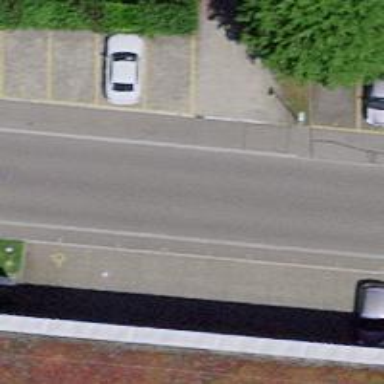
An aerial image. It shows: Chicane for traffic calming.